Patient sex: F
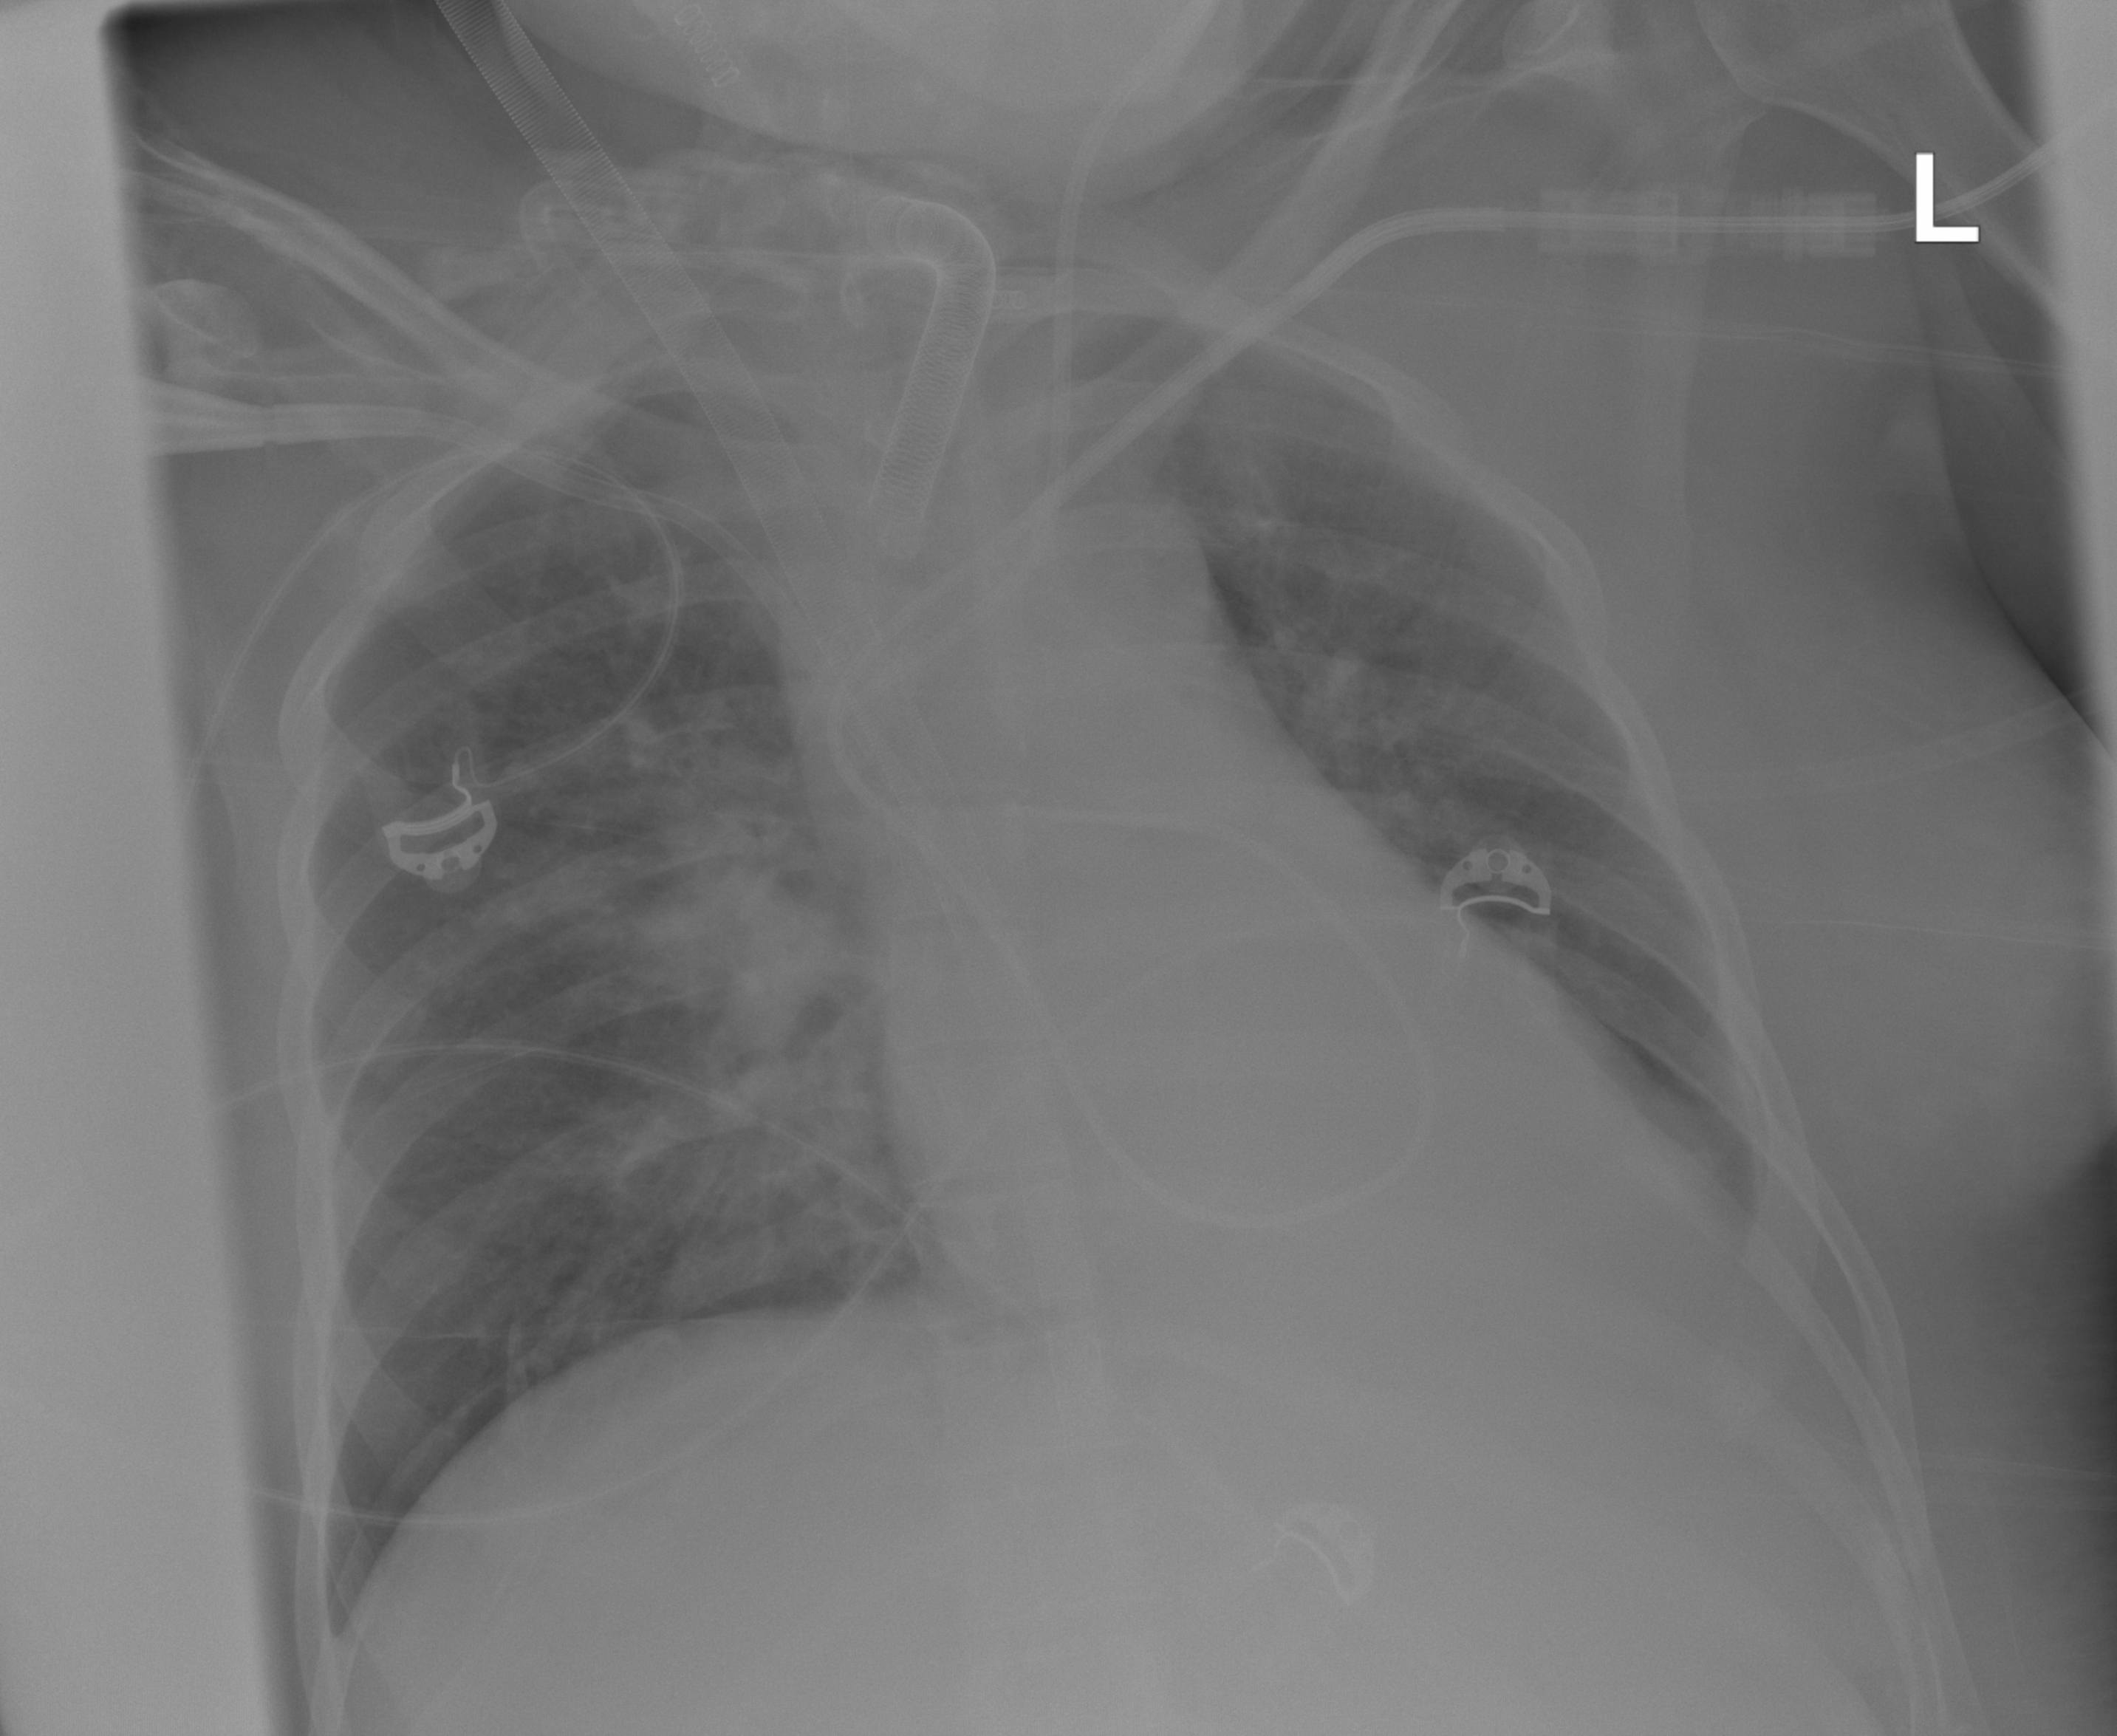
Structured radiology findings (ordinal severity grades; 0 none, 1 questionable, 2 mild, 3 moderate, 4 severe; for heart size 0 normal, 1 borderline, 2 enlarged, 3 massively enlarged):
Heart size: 1
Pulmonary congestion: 2
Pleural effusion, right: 0
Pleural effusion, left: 2
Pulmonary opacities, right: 3
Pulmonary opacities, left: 0
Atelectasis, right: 0
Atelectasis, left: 2